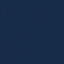
Land use / land cover class: SeaLake